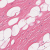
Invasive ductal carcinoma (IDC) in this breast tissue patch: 0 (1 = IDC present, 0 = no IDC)